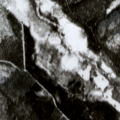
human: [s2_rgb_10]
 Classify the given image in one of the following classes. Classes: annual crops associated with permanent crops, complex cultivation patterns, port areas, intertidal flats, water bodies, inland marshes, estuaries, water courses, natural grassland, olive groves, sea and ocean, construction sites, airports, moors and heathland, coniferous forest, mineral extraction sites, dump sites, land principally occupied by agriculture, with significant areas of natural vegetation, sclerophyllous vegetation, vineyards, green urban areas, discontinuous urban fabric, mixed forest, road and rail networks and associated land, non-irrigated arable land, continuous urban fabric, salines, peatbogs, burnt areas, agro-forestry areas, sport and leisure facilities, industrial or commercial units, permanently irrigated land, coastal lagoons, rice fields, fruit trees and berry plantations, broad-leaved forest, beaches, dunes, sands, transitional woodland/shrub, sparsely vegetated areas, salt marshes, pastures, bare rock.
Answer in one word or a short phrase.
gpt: coniferous forest, mixed forest, transitional woodland/shrub